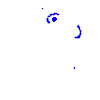
Particle: electron